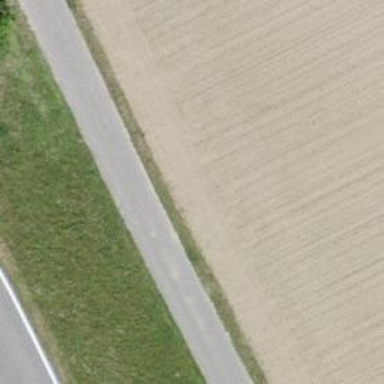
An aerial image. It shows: Unclassified road with asphalt surface.